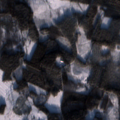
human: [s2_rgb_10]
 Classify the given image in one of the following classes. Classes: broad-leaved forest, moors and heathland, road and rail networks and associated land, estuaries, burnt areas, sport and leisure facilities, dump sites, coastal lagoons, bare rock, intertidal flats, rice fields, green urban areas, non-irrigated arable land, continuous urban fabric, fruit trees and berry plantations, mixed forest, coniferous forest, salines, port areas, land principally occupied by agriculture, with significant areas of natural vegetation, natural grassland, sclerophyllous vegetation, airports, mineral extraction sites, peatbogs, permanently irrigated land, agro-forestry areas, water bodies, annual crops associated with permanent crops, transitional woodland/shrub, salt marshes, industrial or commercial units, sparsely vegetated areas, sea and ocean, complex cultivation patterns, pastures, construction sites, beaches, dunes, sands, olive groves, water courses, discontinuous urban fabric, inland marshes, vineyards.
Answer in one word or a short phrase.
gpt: land principally occupied by agriculture, with significant areas of natural vegetation, coniferous forest, mixed forest, transitional woodland/shrub